Question: How should I go about adding a button shortcut / accelerator?
'''
self.newItemButton = wx.Button(self.mainPanel, label='Scan &New Item')
'''
Doesn't seem to work on my platform.
'''
Python 2.7.3 (default, Sep 26 2013, 20:08:41)
[GCC 4.6.3] on linux2
Type "help", "copyright", "credits" or "license" for more information.
>>> import wx, os
>>> wx.version();print(os.system('uname -a&&lsb_release -a'))
'2.8.12.1 (gtk2-unicode)'
Linux NE-522 3.2.0-53-lowlatency-pae #55-Ubuntu SMP PREEMPT Mon Aug 26 22:52:24 UTC 2013 i686 i686 i386 GNU/Linux
No LSB modules are available.
Distributor ID: Ubuntu
Description: Ubuntu 12.04.3 LTS
Release: 12.04
Codename: precise
'''
Articles Found:
- <URL>
Example Code:
'''
import wx
class SpamButton(wx.Frame):
def __init__(self, parent, title):
wx.Frame.__init__(self, parent, title=title)
self.mainPanel = wx.Panel(self)
self.thisSpamButton()
self.Show()
def thisSpamButton(self):
self.sizer = wx.BoxSizer(wx.VERTICAL)
#---------------------------------------------
# So the letter 's' should be underlined right? | Here it is
#-----------------------------------------------------v
self.newItemButton = wx.Button(self.mainPanel, label='&spam')
self.sizer.Add(self.newItemButton, 0, wx.ALL, 2)
self.mainPanel.Layout()
def main():
app = wx.App(False)
MainFrame = SpamButton(None, 'This Button Short Cut is weird')
app.MainLoop()
if __name__ == '__main__':
main()
'''
Results in:

# Update:
I didn't actually try the hot key, until just now, just because I wasn't curious enough.
Okay so when pressing 'alt+hot_key' in this example for &spam... it WORKS!
The hotkey letter isn't initially rendered underlined.
The underline only renders when alt is pressed. :(
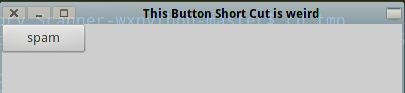
Answer: As @RobinDunn suggested it was a GTK configuration.
Basically change 'gtk-auto-mnemonics' from 0 to 1.
Since I was using XFCE4, I enabled mnemonics in GTK2 for a specific theme like this:

'''
#xfconf-query -c xsettings -p /Net/ThemeName
#grab the current style/theme name
VAR1=$(gconftool-2 --get /desktop/gnome/interface/gtk_theme)
# change to that theme directory
cd /usr/share/themes/$VAR1/gtk-2.0
# replace gtk-auto-mnemonics = 0 with 'gtk-auto-mnemonics=1# = 0'
sudo sed -i 's/gtk-auto-mnemonics/gtk-auto-mnemonics=1#/g' gtkrc
# change the theme to something else ... (Clearlooks, Ambiance, some_theme)
xfconf-query -c xsettings -p /Net/ThemeName -s Default
xfconf-query -c xsettings -p /Net/ThemeName -s $VAR1
#gconftool-2 --type=string -s /desktop/gnome/interface/gtk_theme ????
'''
Although they work, by pressing 'alt' its nice to know upfront without pressing extra buttons which of the 'ugly' buttons has accelerators.
Or in GTK3 change 'gtk-auto-mnemonics' from 0 to 1 in:
'''
/usr/share/themes/CURRENT_THEME_NAME/gtk-3.0/settings.ini
'''